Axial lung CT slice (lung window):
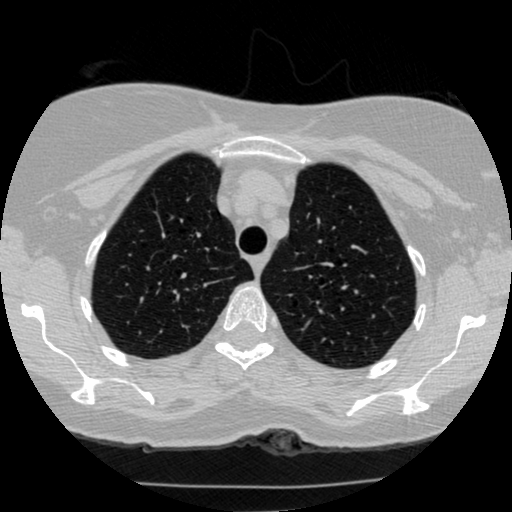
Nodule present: no